Question: I'm looking to create the following chart from a MySQL database. I know how to actually create the chart (using excel or similar program), my problem is how to get the data needed to create the chart. In this example, I can see that on January 1, 60 tickets were in the state illustrated by the green line.

I need to track the historical state of tickets of a project through a date range. The date range is determined by a project manager (in this case it's January 1st through January 9th).
For each ticket, I have the following set of historical data. Each time something changes in the ticket (state, description, assignee, customer update, and other attributes not shown in this problem), a "timestamp" entry is made in the database.
How can I query the database for a given time (determined by my script) and find out what state each of the tickets are in?
For example: To produce the chart shown above, given the date 2011-01-02 12:00:00, how many tickets were in the state "2"?
I've tried querying the database with specific dates and ranges, but can't figure out the proper way to get the data to create the chart. Thanks in advance for any help.
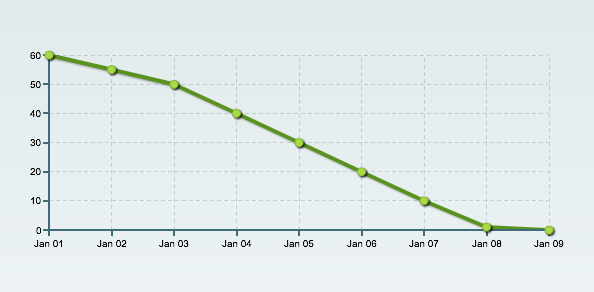
Answer: Ok so if you are trying to get a count of records in a certain state at a certain time, I think a stored proc might be necessary.
'''
CREATE PROCEDURE spStatesAtDate
@Date datetime,
@StateId int
AS
BEGIN
SET NOCOUNT ON;
SELECT COUNT(*) as Count
FROM ticket_table t1
WHERE to_state = @StateId AND status_changed_date < @Date
AND status_changed_date = (SELECT MAX(status_changed_date) FROM ticket_table t2 where t2.ticket_num=t1.ticket_num AND status_changed_date < @Date)
END
'''
then to call this for the above example, you're query would look like
'''
EXEC spStatesAtDate @Date='2011-01-02 12:00:00', @StateId=2
'''